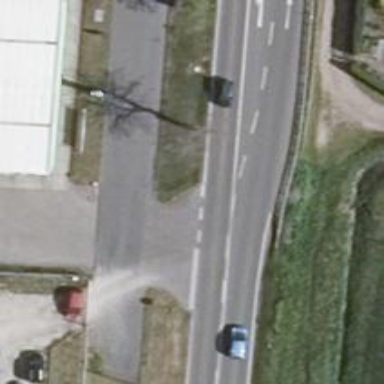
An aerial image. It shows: Secondary road with asphalt surface.